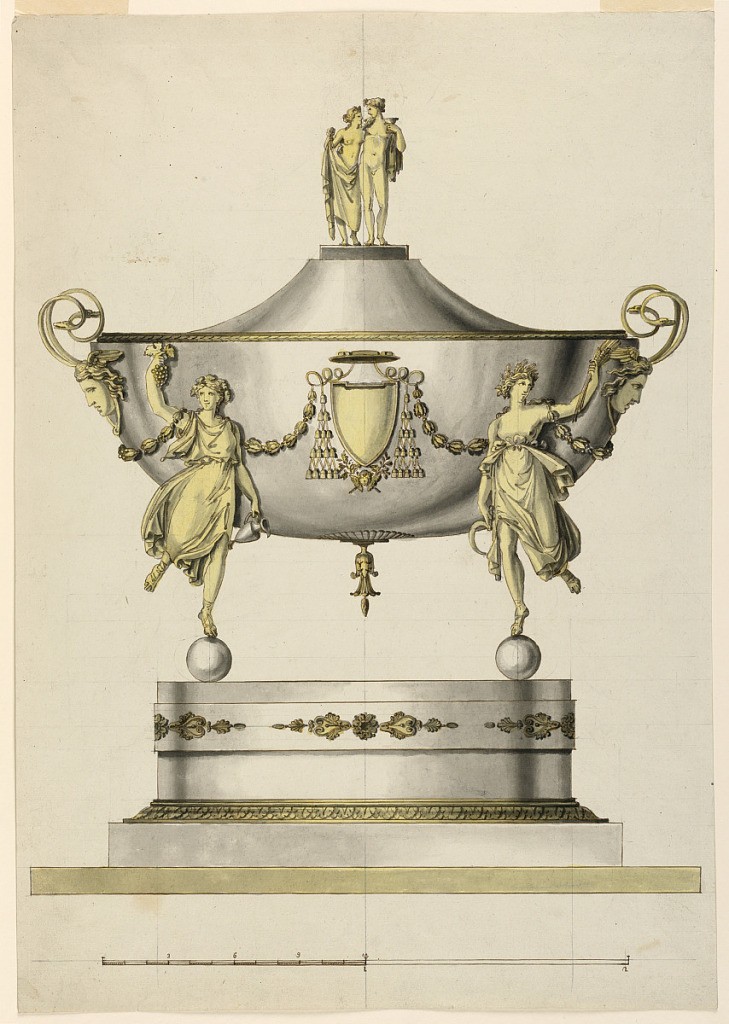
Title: Design for an Ovoidal Tureen
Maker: Pietro Belli, Italian, 1780–1828
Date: early 19th century
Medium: Pen and ink, brush and gray, yellow watercolor, graphite on paper
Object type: Drawing
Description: Vertical rectangle. Design for an ovoidal tureen. Below are a base and an ovoidal pedestal, which is surrounded by a band with an ornament of palmettes beside rosettes. The bowl is supported by female allegorical figures of the seasons, standing upon balls. Autumn is shown at left holding grapes and a wine jar, Summer is shown at right holding grain. Pairs of festoons wrap around their outermost shoulders. The handles of the tureen are pairs of snakes, rising from Medusa masks at left and right. The cover is flattened on top, where figures of Ariadne and Dionysius stand together. Scale at bottom.